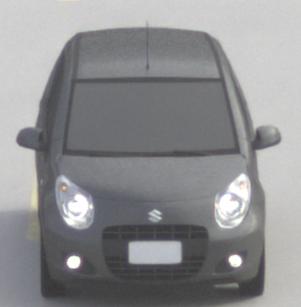
Make: Suzuki
Model: Alto 1.0
Detailed model: Alto (V)
Model produced from: 2011/02
Model produced until: 2011/03
Doors: 5
Color: gray
Road condition: dry road
Daytime: morning or afternoon
Contrast: low contrast